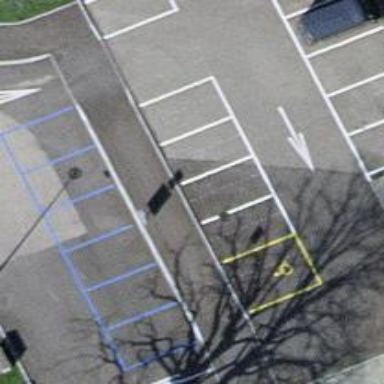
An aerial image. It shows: Road serving as parking aisle.